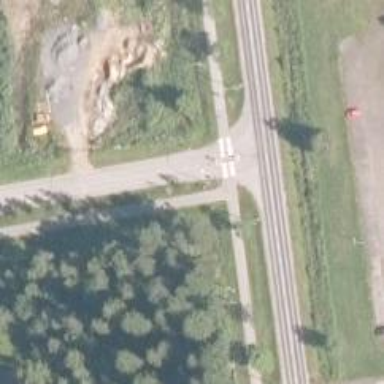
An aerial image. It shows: Uncontrolled crossing on the road.